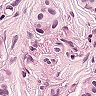
Metastatic tissue present: yes